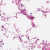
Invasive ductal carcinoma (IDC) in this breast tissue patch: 0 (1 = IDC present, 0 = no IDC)